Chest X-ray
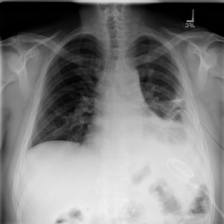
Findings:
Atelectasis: negative
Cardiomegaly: negative
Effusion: negative
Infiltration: negative
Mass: negative
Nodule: negative
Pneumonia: negative
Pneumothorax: negative
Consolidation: negative
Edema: negative
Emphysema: negative
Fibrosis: negative
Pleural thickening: negative
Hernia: negative